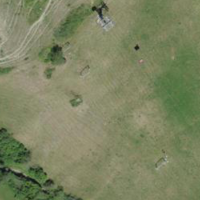
EUNIS habitat code: 26
Species observed at this site:
Lilium bulbiferum